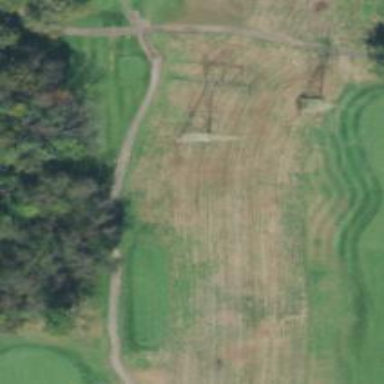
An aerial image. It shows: Lattice structure tower used for power transmission.